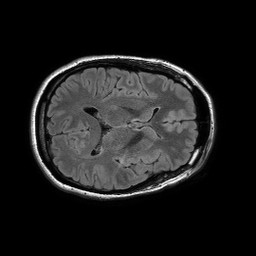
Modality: FLAIR
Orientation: axial
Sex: female
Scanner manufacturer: philips
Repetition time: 11 s
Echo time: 0.125 s